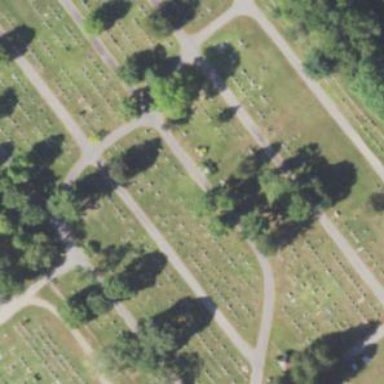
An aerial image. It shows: Cemetery.